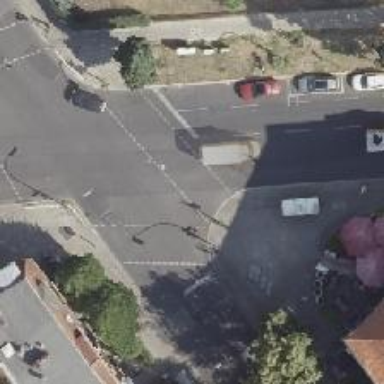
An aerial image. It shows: Crossing with traffic signals.